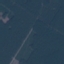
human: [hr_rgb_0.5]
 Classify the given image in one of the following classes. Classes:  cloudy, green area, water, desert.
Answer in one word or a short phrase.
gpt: green area